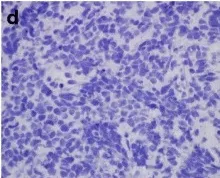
D; Cytokeratin 5/6 stain.
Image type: pathology (immunostaining)